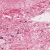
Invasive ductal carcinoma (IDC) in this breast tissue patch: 0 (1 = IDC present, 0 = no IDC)